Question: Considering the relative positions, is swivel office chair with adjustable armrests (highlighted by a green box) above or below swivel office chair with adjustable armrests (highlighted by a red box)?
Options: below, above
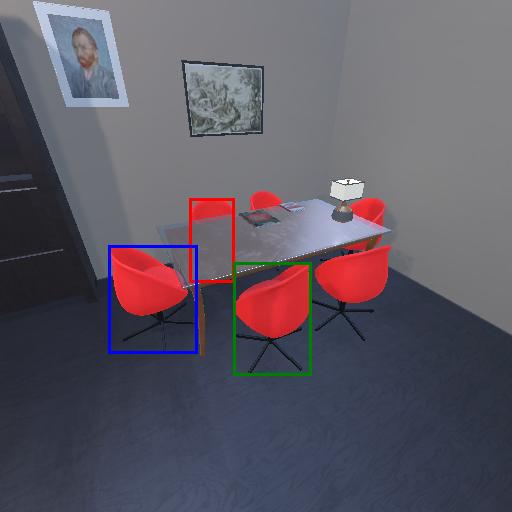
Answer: below